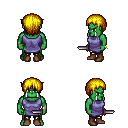
a pixel art fantasy rpg character, male body template, orc, green skin, chain tabard jacket, gold greaves, blonde plain hairstyle, bracelets, brown shoes, dagger, four views (front, back, left, right), 2x2 character sprite sheet, small pixel art, hard edges, no anti-aliasing